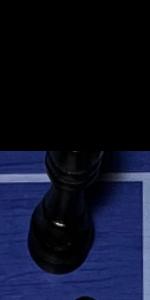
Label: Rook_Black